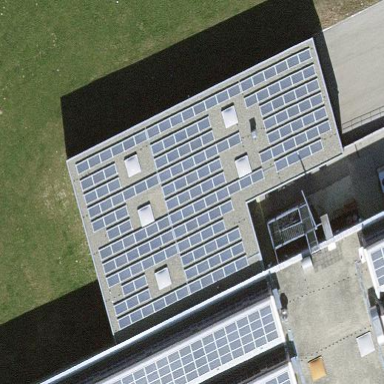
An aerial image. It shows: Solar power generator with photovoltaic panels.